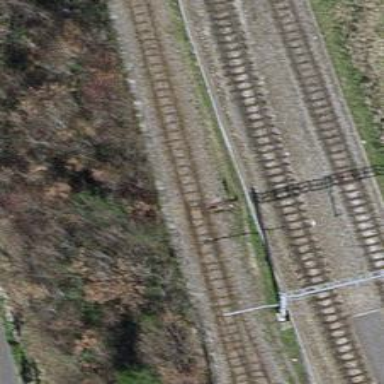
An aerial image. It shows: Railway switch.